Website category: phone
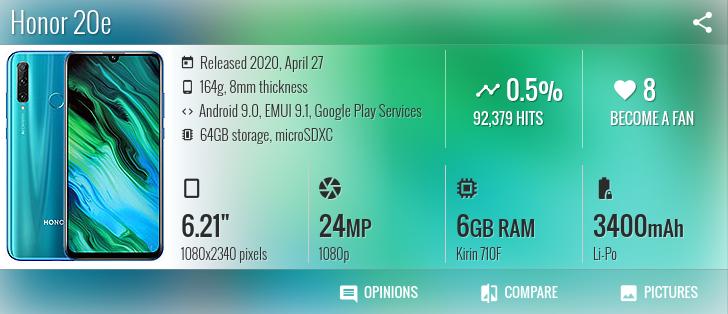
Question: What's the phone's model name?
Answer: Honor 20e

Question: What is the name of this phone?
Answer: Honor 20e

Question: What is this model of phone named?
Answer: Honor 20e

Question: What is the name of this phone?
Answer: Honor 20e

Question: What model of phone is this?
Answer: Honor 20e

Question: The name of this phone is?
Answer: Honor 20e

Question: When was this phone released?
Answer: Released 2020, April 27

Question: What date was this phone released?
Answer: Released 2020, April 27

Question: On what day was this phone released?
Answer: Released 2020, April 27

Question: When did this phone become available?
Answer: Released 2020, April 27

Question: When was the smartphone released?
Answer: Released 2020, April 27

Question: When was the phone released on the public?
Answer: Released 2020, April 27

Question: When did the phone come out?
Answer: Released 2020, April 27

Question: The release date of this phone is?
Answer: Released 2020, April 27

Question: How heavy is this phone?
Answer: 164g

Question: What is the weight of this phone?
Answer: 164g

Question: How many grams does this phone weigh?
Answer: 164g

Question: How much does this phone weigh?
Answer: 164g

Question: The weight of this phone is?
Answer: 164g

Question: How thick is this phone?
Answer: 8mm thickness

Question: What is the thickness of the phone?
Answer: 8mm thickness

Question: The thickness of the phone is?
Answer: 8mm thickness

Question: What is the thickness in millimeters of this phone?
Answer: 8mm thickness

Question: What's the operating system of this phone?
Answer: Android 9.0, EMUI 9.1, Google Play Services

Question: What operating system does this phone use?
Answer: Android 9.0, EMUI 9.1, Google Play Services

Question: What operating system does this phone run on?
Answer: Android 9.0, EMUI 9.1, Google Play Services

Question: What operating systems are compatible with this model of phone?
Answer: Android 9.0, EMUI 9.1, Google Play Services

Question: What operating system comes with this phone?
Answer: Android 9.0, EMUI 9.1, Google Play Services

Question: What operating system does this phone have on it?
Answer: Android 9.0, EMUI 9.1, Google Play Services

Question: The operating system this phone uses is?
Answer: Android 9.0, EMUI 9.1, Google Play Services

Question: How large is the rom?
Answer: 64GB storage

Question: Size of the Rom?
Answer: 64GB storage

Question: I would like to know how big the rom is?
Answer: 64GB storage

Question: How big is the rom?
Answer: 64GB storage

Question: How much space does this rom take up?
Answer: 64GB storage

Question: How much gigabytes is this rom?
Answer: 64GB storage

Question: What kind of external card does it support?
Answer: microSDXC

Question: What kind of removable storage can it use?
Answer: microSDXC

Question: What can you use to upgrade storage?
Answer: microSDXC

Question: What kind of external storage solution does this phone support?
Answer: microSDXC

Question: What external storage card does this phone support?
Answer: microSDXC

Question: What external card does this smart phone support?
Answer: microSDXC

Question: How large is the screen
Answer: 6.21"

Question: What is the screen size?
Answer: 6.21"

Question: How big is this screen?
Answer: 6.21"

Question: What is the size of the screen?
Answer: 6.21"

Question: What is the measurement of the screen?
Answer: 6.21"

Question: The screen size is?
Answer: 6.21"

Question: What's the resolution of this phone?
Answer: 1080x2340 pixels

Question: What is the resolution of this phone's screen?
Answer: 1080x2340 pixels

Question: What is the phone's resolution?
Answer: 1080x2340 pixels

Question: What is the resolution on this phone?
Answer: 1080x2340 pixels

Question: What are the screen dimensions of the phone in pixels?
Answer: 1080x2340 pixels

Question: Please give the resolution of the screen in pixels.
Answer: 1080x2340 pixels

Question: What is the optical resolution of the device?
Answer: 1080x2340 pixels

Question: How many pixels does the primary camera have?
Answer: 24 MP

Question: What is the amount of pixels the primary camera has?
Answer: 24 MP

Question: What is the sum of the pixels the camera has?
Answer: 24 MP

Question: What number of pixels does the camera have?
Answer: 24 MP

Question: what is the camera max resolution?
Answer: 24 MP

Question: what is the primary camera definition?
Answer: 24 MP

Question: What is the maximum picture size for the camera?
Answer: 24 MP

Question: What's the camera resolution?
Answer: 1080p

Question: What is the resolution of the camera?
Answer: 1080p